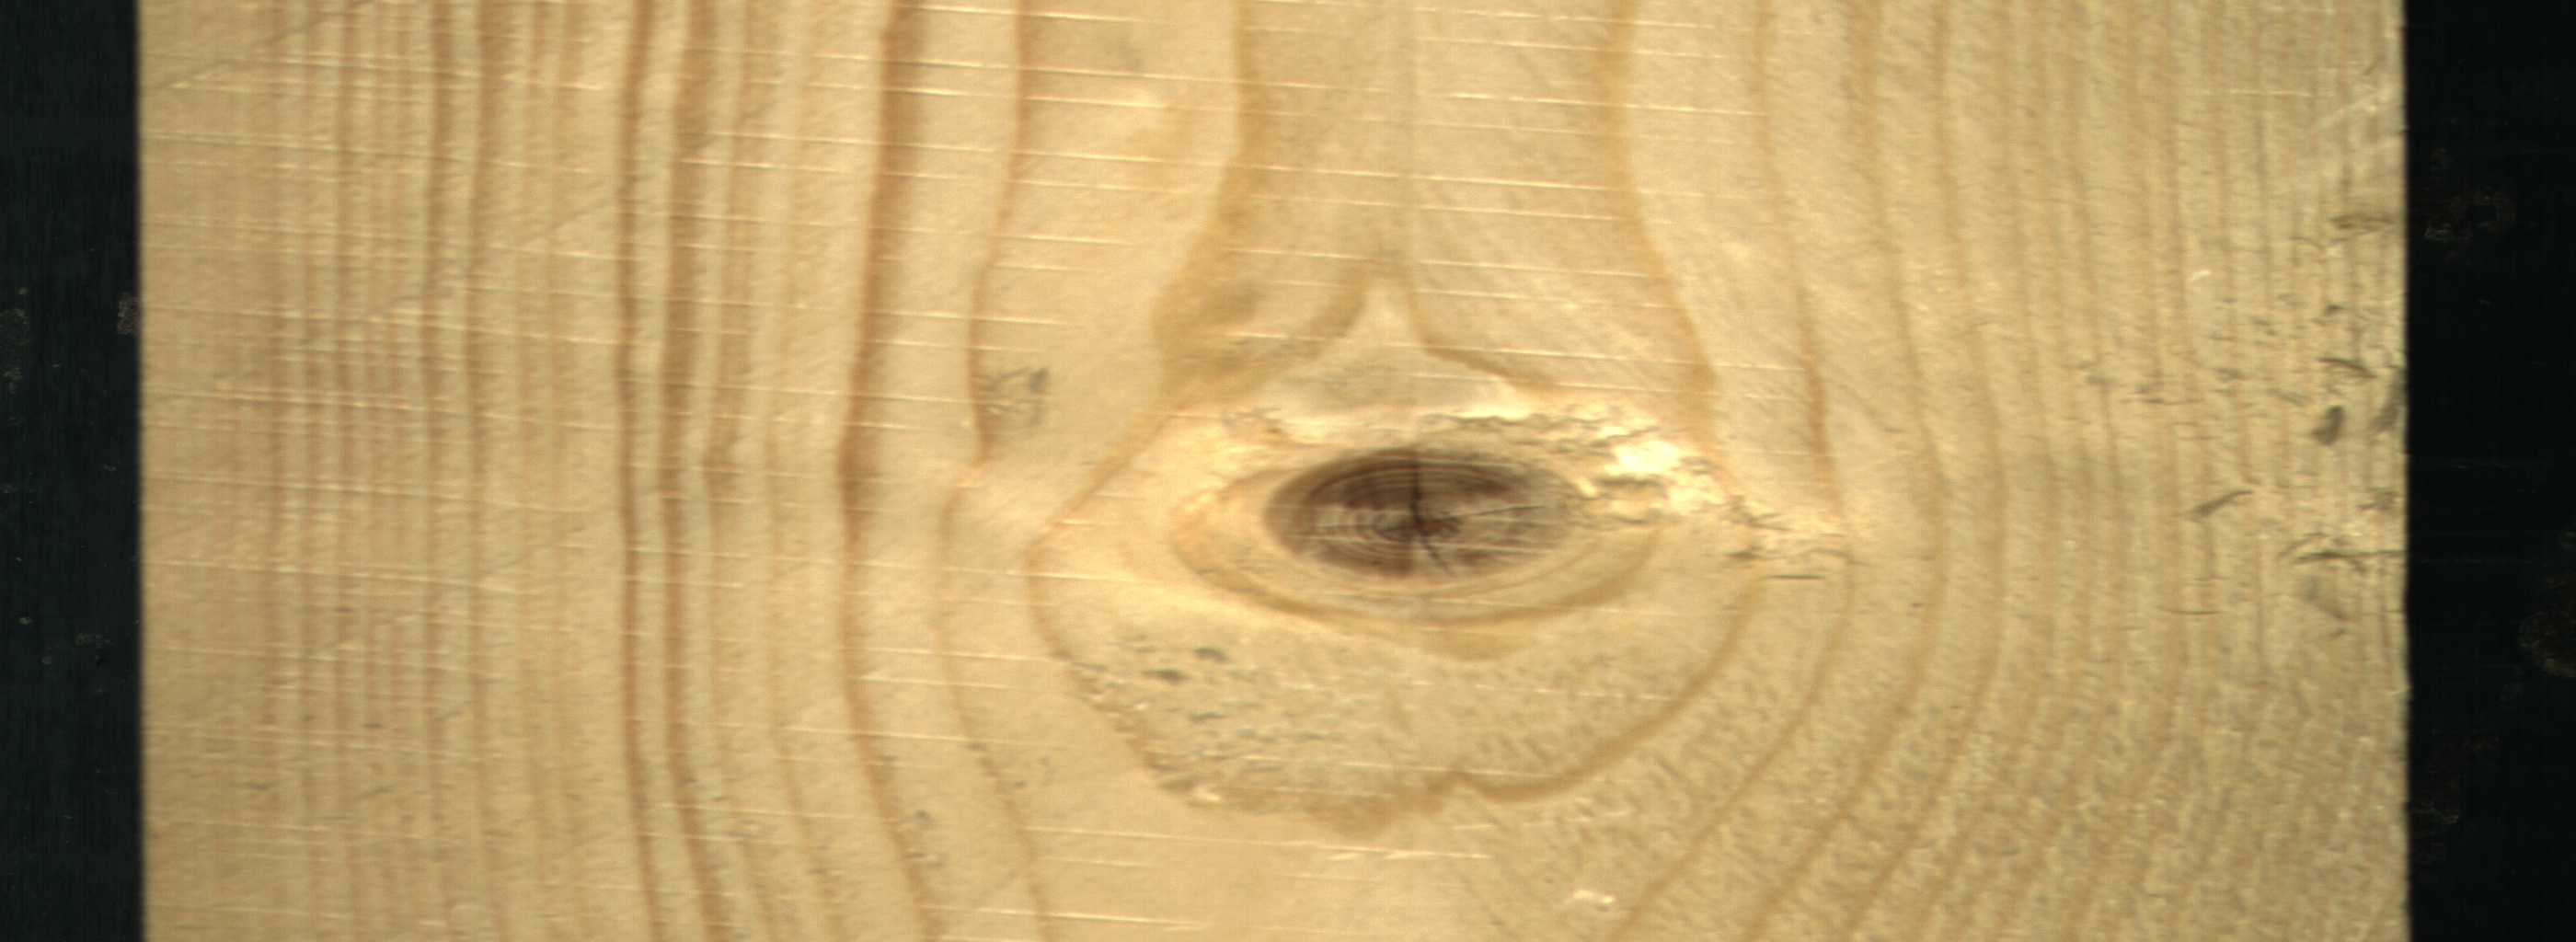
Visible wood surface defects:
knot_with_crack